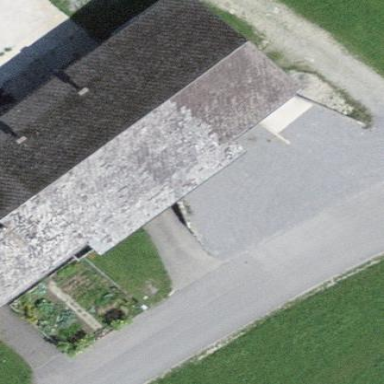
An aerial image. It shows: Farmyard area.